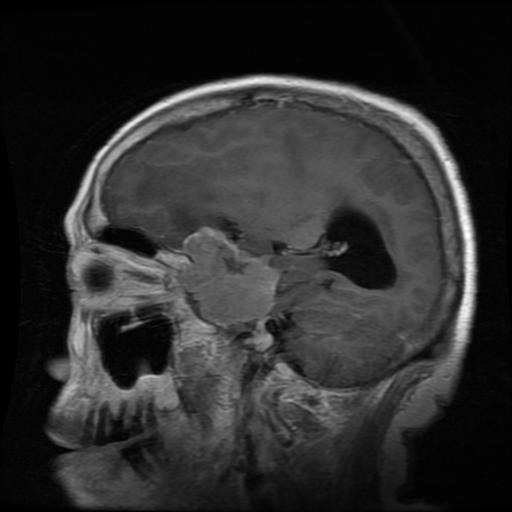
Label: meningioma